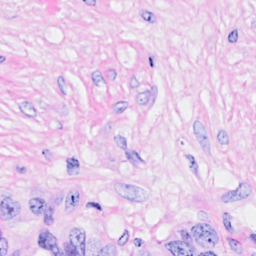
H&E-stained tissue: Breast